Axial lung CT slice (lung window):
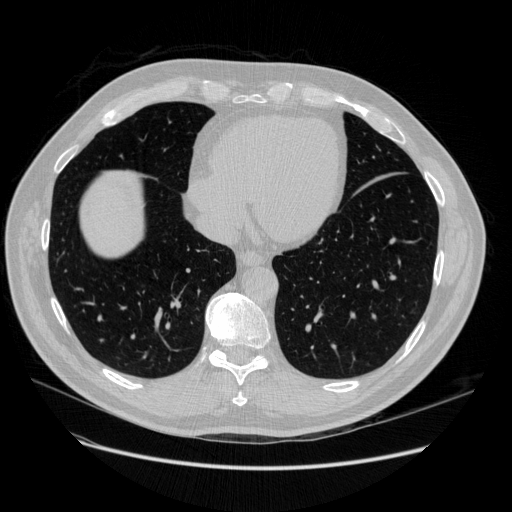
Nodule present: no